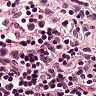
Metastatic tissue present: no